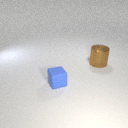
large brown metal cylinder to the right of small blue rubber cube